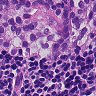
Metastatic tissue present: yes